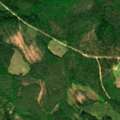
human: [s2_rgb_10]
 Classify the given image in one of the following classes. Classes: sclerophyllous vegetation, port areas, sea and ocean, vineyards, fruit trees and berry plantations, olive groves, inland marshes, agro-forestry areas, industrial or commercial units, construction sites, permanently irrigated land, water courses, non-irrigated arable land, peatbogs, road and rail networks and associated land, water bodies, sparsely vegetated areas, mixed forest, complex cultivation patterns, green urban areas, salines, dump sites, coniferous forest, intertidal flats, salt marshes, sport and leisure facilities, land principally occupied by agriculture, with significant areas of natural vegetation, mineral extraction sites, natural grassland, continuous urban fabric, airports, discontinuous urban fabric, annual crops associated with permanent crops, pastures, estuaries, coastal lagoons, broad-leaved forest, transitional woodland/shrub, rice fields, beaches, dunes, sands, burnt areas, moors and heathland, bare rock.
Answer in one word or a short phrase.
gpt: coniferous forest, transitional woodland/shrub